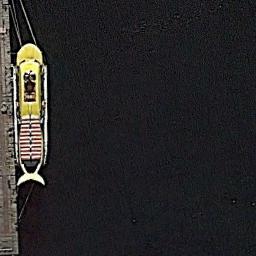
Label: ship